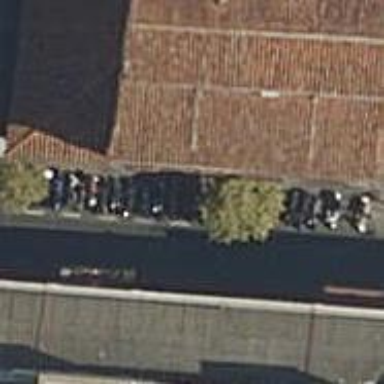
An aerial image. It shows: Motorcycle parking facility.